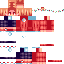
A male human skin with medium skin, wearing brown long hair dressed in a red hoodie and red pants, featuring a closed mouth.